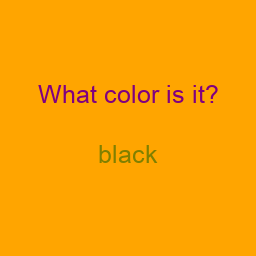
Color: olive
Color name shown: black
Background color: orange
Question text color: purple